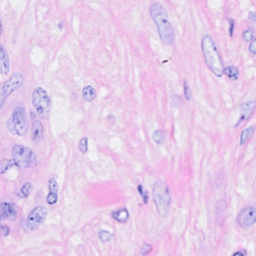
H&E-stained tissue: Breast